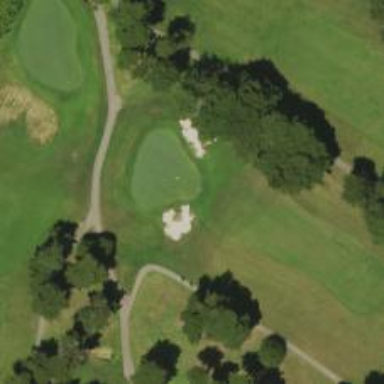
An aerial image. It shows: Golf hole.